Field crop: maize
Growth stage: 2
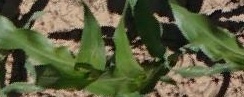
Species: maize